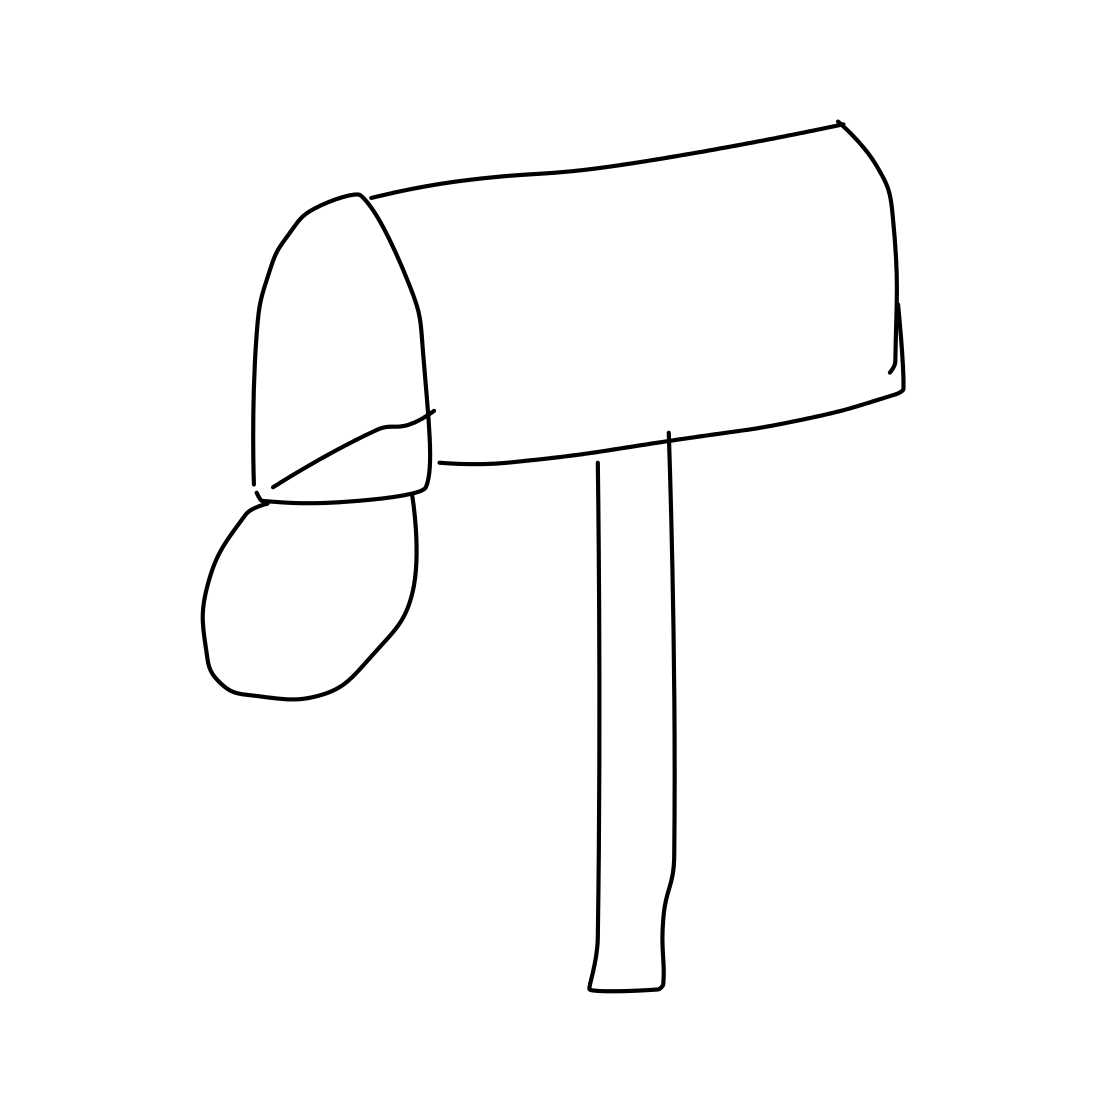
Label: mailbox